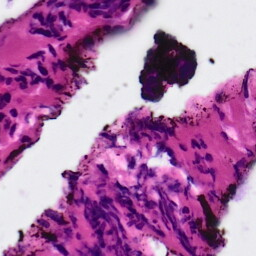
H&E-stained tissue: Ovarian